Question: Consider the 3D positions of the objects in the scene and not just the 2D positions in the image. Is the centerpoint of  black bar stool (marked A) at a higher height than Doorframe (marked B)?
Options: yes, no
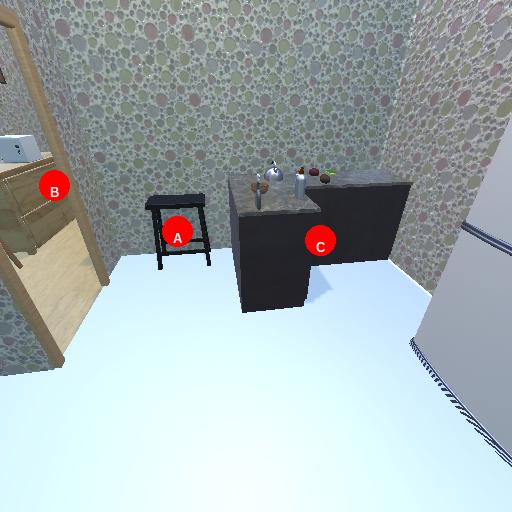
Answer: yes